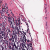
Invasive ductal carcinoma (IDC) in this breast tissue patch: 0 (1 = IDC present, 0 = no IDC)